Question: My output is this

But I want the lower image to completely inline with the upper image thus creating a single image impression where lower part will be the lower image and upper part will be the upper image.
EDIT: I want : <URL>
My html code :
'''
.shamne {
width: 50%;
position: relative;
top: 0;
left: 0;
}
.pichone {
width: 50%;
position: absolute;
top: 0px;
left: 20px;
}
'''
'''
<div class="col-md-3 col-lg-6 col-12 mb-4">
<div>
<img src="images/fake_m.png" class="shamne" />
<img src="images/tamim1.png" class="pichone" />
</div>
</div>
'''
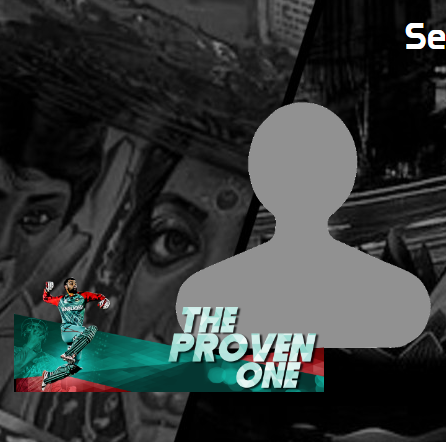
Answer: Here is what you can look into:
<URL> to play around
'''
.row {
height: 300px;
width: 300px;
position: relative;
}
.shamne {
width: 100%;
height: 100%;
border: 3px solid blue;
}
.pichone {
width: 100%;
height: 100px;
position: absolute;
bottom: 0;
left: 0;
border: 3px solid red;
}
'''
'''
<link href="https://cdnjs.cloudflare.com/ajax/libs/twitter-bootstrap/4.4.0/css/bootstrap.min.css" rel="stylesheet" />
<div>
<div class="row">
<img src="http://placekitten.com/301/301" class="shamne" />
<img src="http://placekitten.com/201/201" class="pichone" />
</div>
</div>
'''